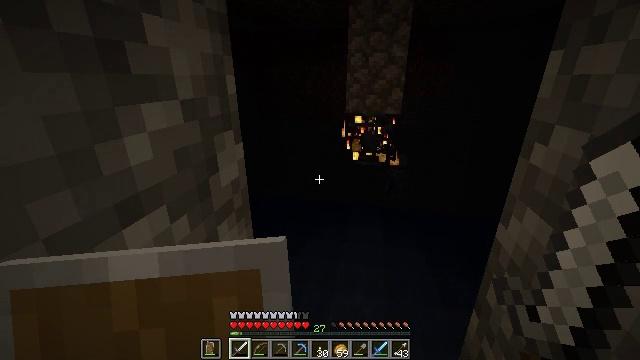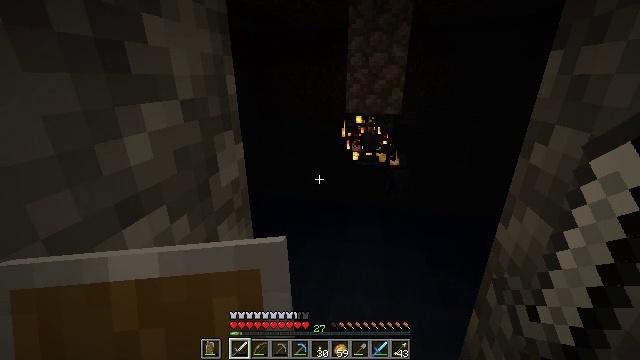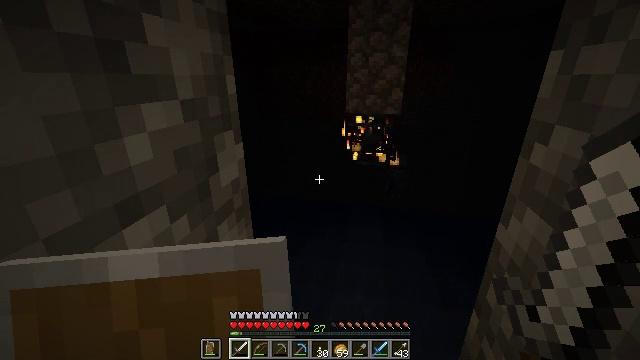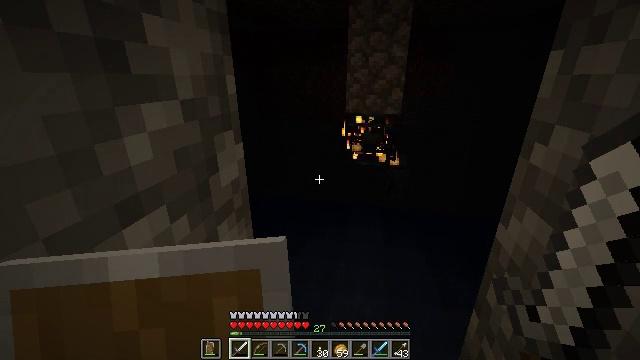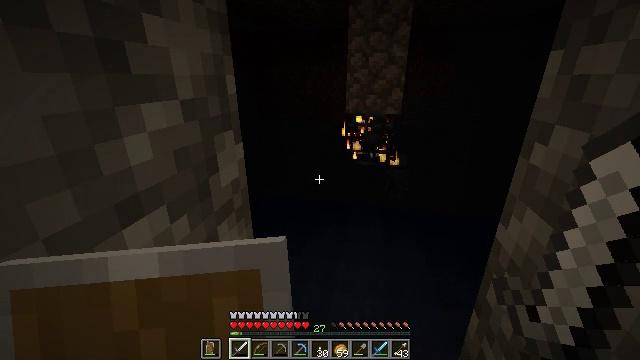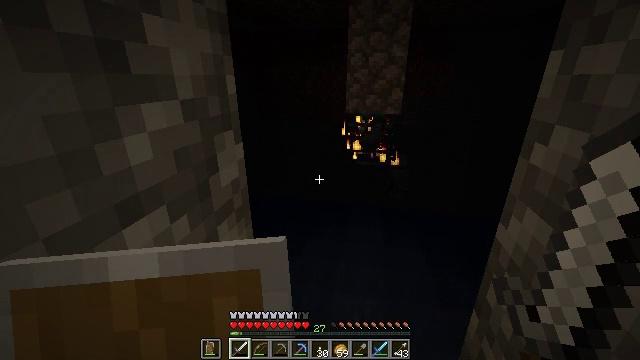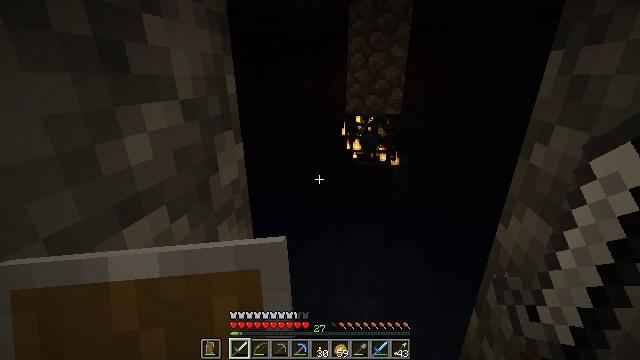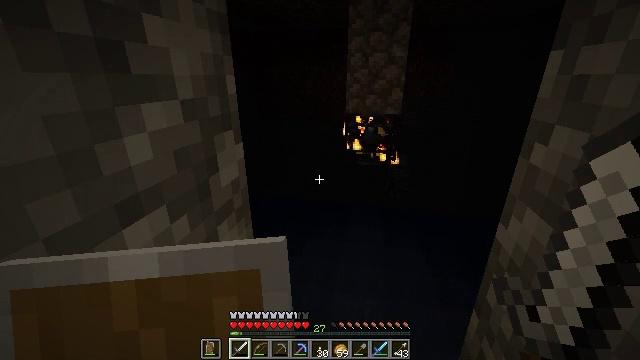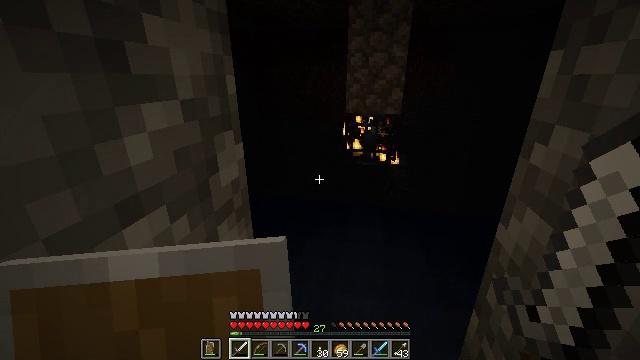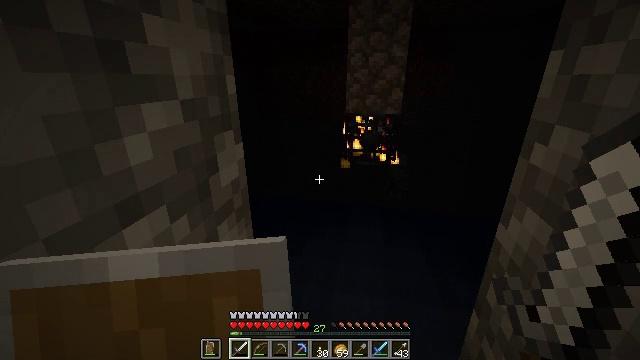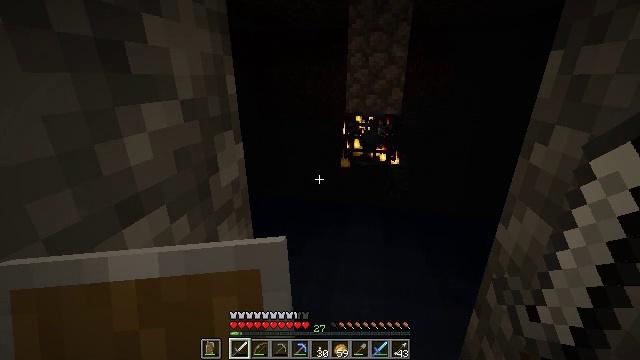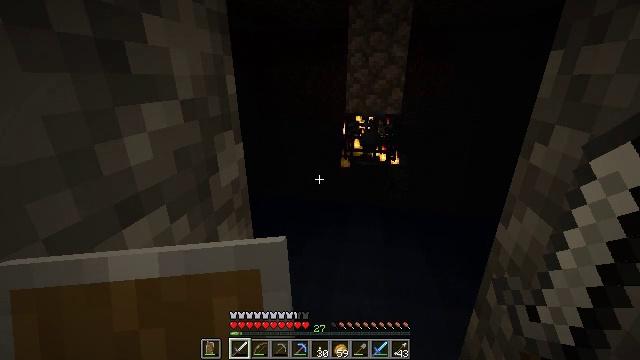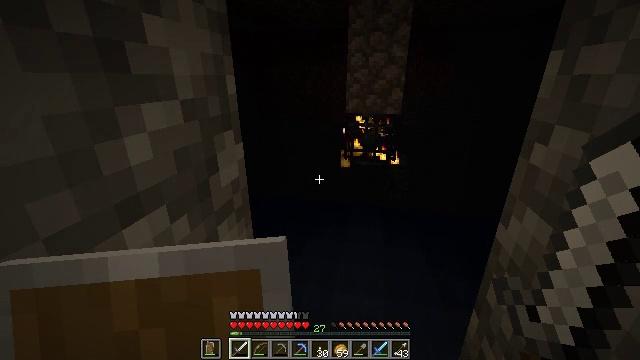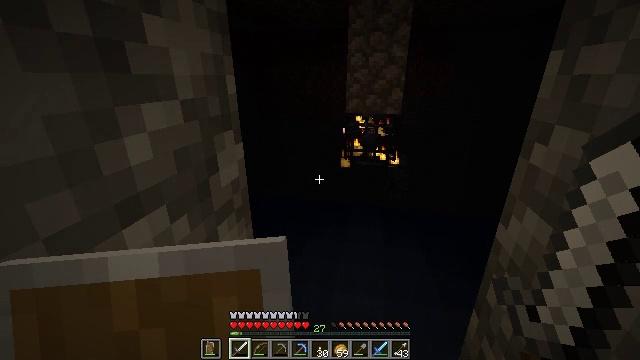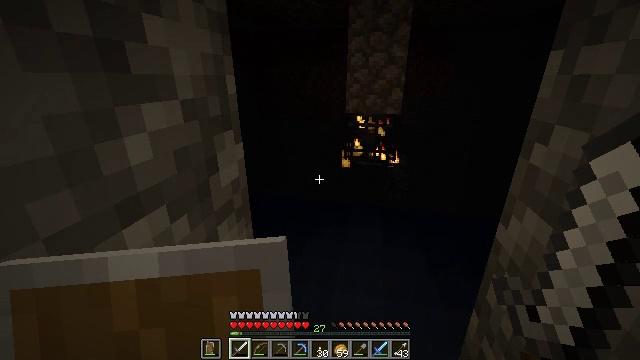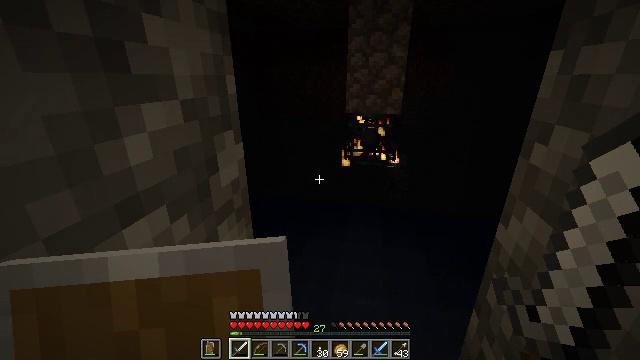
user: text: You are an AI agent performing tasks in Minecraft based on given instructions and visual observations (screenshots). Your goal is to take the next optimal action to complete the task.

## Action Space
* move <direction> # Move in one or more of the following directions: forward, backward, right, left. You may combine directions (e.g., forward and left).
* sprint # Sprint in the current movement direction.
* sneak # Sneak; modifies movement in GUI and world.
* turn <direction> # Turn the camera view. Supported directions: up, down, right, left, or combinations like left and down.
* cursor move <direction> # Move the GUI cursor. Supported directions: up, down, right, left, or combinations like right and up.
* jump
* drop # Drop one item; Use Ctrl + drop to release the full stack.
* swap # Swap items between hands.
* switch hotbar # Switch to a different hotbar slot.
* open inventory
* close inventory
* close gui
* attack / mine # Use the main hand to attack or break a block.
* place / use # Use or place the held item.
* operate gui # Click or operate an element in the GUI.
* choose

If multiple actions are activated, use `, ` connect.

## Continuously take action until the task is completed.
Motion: motion action
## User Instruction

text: Remove an iron sword from the inventory.
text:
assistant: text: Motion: no_op
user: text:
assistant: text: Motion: no_op
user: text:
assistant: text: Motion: no_op
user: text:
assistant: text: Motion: no_op
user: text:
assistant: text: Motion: no_op
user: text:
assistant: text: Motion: no_op
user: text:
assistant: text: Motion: no_op
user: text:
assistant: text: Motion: no_op
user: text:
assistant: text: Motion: no_op
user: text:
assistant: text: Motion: no_op
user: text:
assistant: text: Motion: no_op
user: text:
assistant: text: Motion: no_op
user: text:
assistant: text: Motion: no_op
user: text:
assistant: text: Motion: no_op
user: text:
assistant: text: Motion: no_op
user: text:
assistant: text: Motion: no_op
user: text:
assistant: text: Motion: no_op
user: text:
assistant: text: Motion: no_op
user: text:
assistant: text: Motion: no_op
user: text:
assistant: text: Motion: no_op
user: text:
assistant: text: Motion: no_op
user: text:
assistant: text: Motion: no_op
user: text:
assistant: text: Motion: no_op
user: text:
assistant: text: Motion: no_op
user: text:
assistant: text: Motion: no_op
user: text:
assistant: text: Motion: no_op
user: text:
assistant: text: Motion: no_op
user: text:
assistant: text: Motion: no_op
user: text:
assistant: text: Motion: no_op
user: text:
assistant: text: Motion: no_op